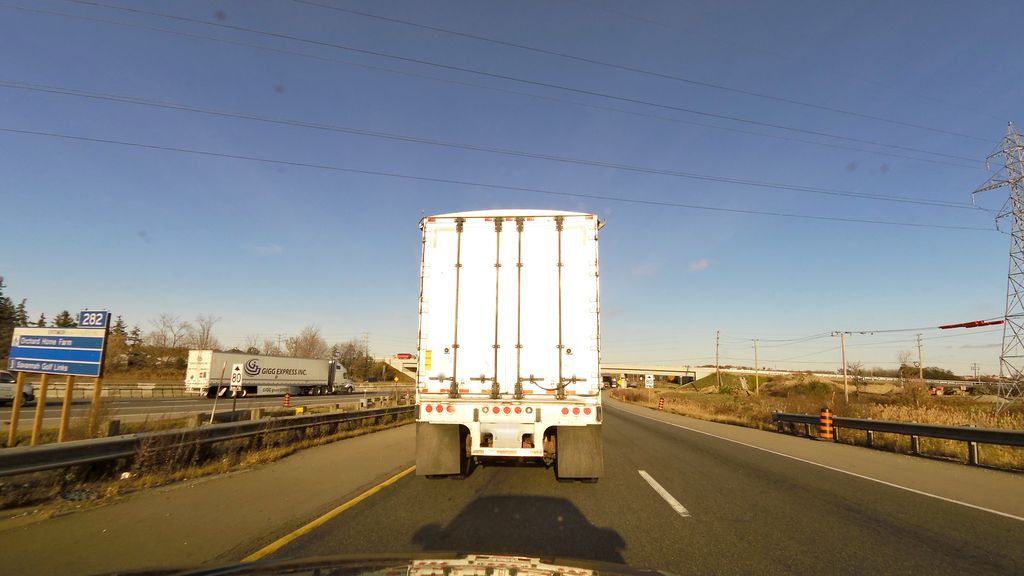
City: kitchener-waterloo